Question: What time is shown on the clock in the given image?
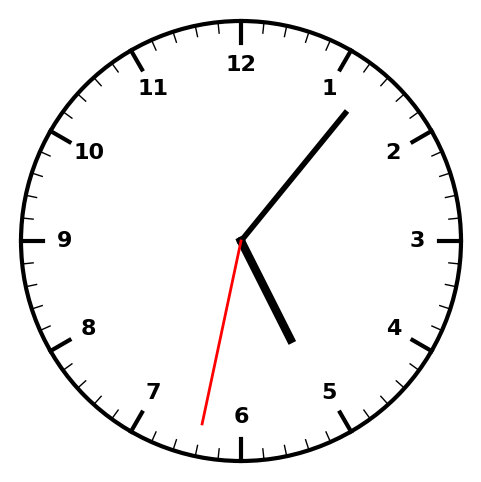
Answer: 05:06:32